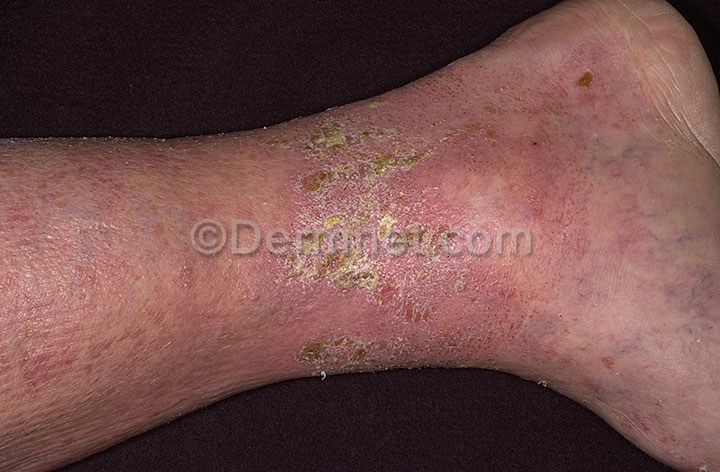
Disease: Eczema Photos